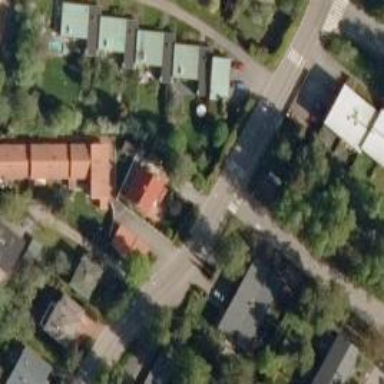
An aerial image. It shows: Road with "give way" sign.